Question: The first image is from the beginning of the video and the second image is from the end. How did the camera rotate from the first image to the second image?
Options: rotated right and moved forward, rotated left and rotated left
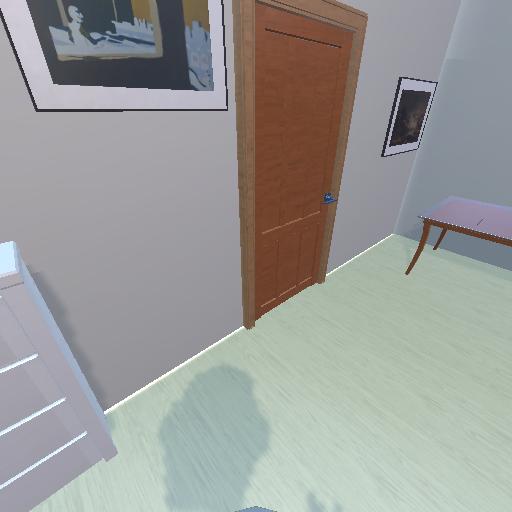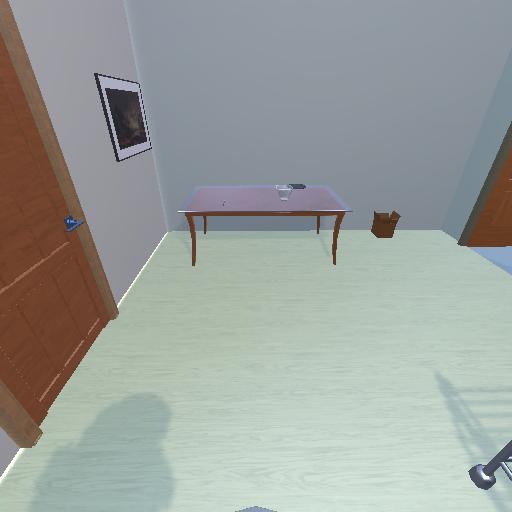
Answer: rotated right and moved forward